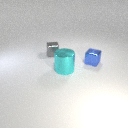
small gray metal cube behind large cyan metal cylinder